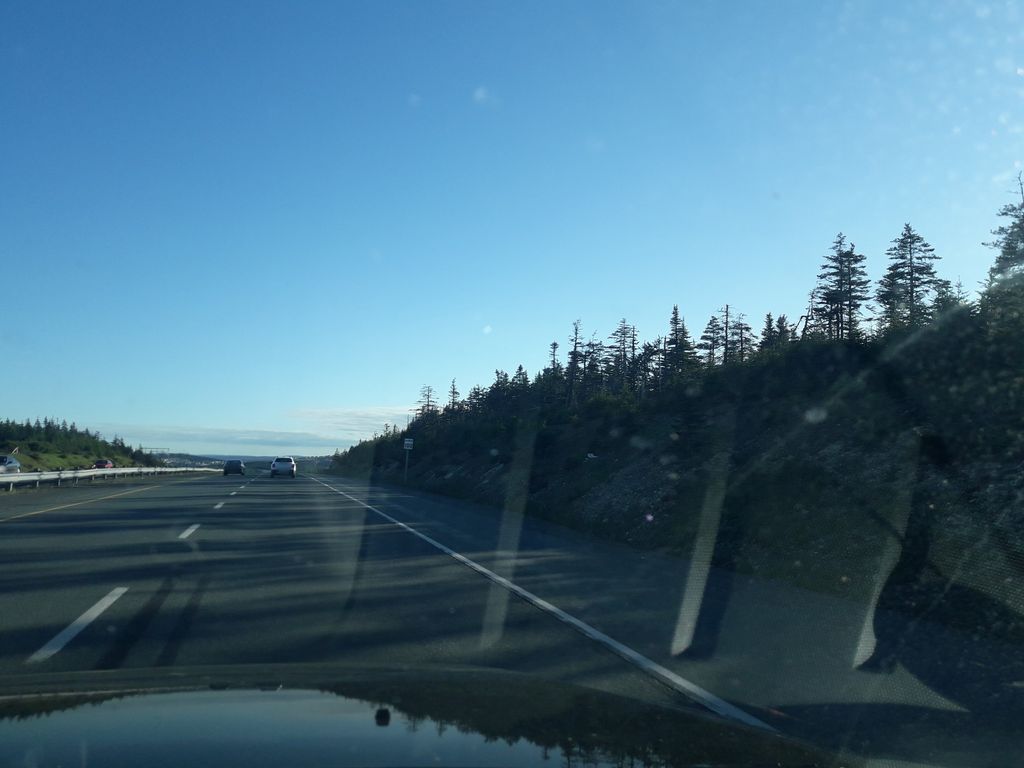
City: st_johns